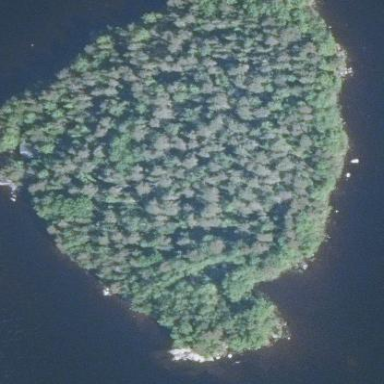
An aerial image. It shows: Island covered with forest.